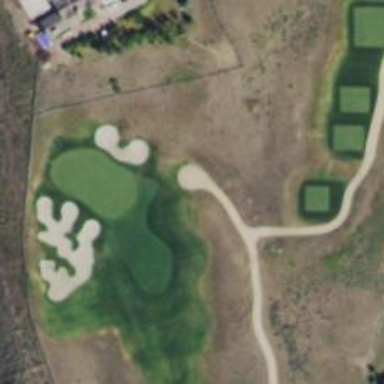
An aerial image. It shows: Golf rough area.